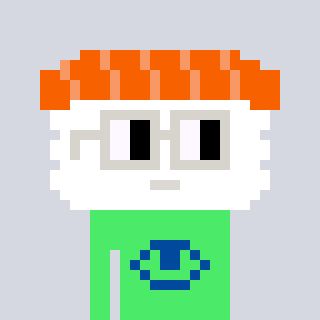
a pixel art character with square light gray glasses, a nigiri-shaped head and a teal-colored body on a cool background